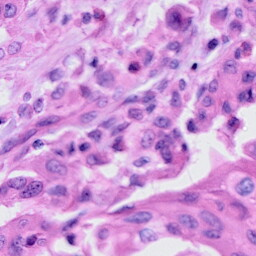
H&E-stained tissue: Cervix